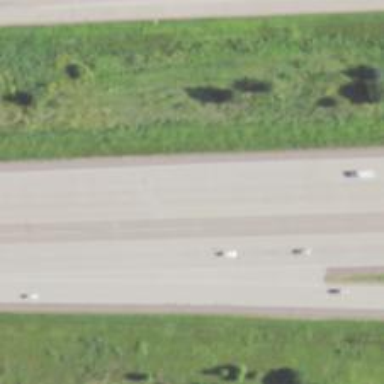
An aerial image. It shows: Motorway.